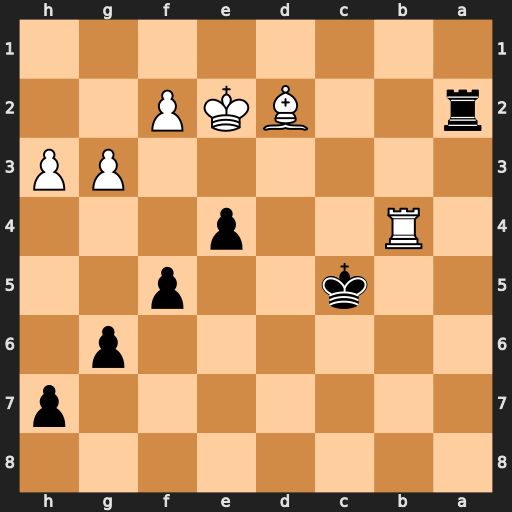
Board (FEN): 8/7p/6p1/2k2p2/1R2p3/6PP/r2BKP2/8
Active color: b
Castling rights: -
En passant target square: -
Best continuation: Rxd2+ Kxd2 Kxb4